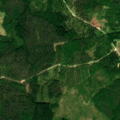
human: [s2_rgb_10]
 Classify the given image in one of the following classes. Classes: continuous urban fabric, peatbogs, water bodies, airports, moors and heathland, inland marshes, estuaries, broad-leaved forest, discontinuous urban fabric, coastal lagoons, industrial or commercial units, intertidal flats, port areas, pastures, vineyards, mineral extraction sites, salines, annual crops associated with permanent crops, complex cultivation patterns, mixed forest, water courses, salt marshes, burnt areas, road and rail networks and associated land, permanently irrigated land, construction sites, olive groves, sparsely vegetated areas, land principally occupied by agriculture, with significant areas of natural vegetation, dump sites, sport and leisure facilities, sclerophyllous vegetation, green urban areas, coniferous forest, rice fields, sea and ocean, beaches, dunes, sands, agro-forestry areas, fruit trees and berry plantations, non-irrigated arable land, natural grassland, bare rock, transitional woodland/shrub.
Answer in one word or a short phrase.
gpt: coniferous forest, mixed forest